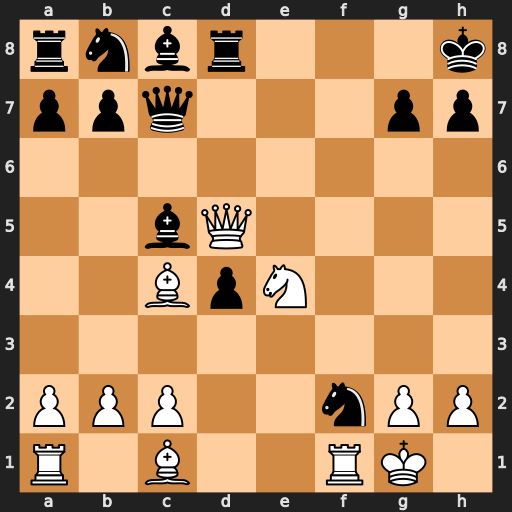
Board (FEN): rnbr3k/ppq3pp/8/2bQ4/2BpN3/8/PPP2nPP/R1B2RK1
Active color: w
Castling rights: -
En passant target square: -
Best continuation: Qxc5 Qxc5 Nxc5